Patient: sex F, age 65
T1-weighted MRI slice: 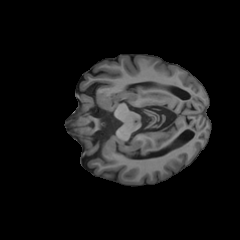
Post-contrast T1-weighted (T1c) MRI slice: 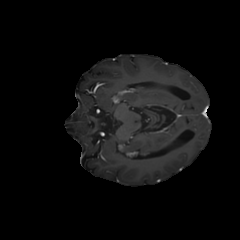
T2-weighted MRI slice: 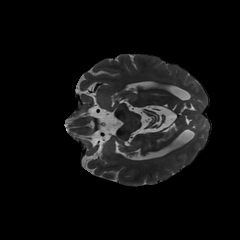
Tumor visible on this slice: no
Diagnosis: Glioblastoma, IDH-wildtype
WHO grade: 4